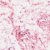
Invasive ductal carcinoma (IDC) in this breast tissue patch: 0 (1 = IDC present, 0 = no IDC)